Question: I used below code from <URL> :
'''
point = get(gca, 'CurrentPoint'); % mouse click position
camPos = get(gca, 'CameraPosition'); % camera position
camTgt = get(gca, 'CameraTarget'); % where the camera is pointing to
camDir = camPos - camTgt; % camera direction
camUpVect = get(gca, 'CameraUpVector'); % camera 'up' vector
zAxis = camDir/norm(camDir);
upAxis = camUpVect/norm(camUpVect);
xAxis = cross(upAxis, zAxis);
yAxis = cross(zAxis, xAxis);
rot = [xAxis; yAxis; zAxis]; % view rotation
rotatedPointFront = rot * point' ;
plot3(rotatedPointFront(1),rotatedPointFront(2),rotatedPointFront(3), 'r.','MarkerSize', 20)
'''
but plotted position differs from mouse location.

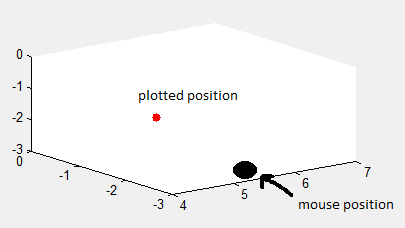
Answer: Finally Found Another Solution :
<URL>
'''
hold on;
pos=get(gca,'CurrentPoint');
POS=mean(pos);
POS=round(POS*1000)/1000;
disp(POS);
plot3(POS(1),POS(2),POS(3),'r.', 'MarkerSize', 10);
'''